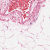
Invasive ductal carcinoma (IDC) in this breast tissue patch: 0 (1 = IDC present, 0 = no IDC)